Interaction volume radius: 5 \u00c5
Interaction volume height: 10 \u00c5
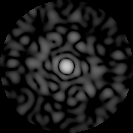
Disorder parameter: 0.9015